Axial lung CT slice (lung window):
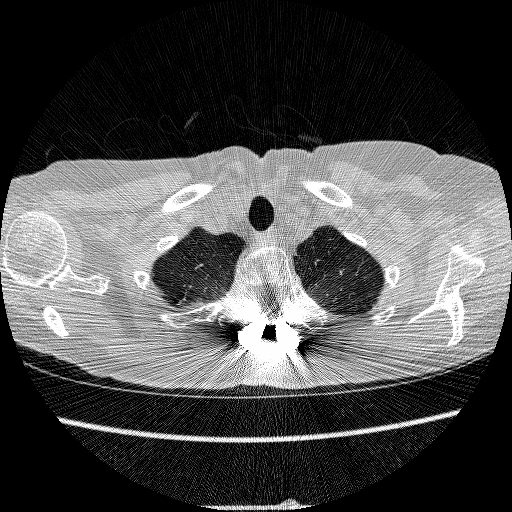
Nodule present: no